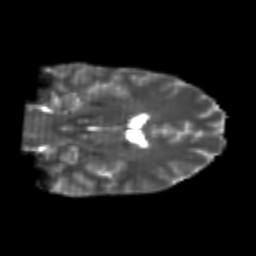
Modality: T2w
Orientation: coronal
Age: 24
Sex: male
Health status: healthy
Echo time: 0.074 s